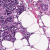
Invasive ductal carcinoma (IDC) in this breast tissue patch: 1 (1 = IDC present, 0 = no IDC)